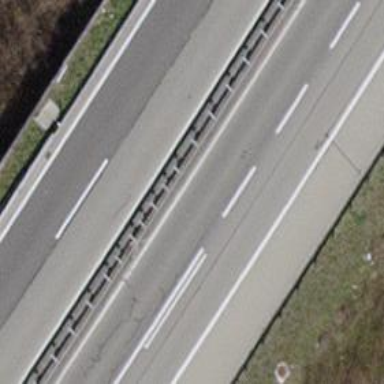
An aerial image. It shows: Trunk highway designated for motor vehicles.